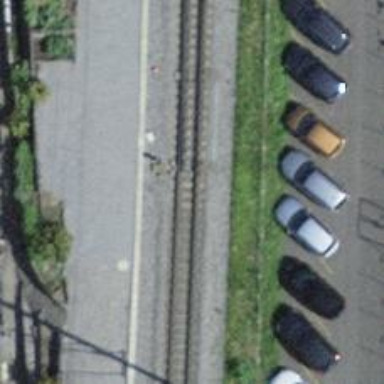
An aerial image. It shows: Narrow-gauge railway with 1 track. The tracks are electrified with contact line.